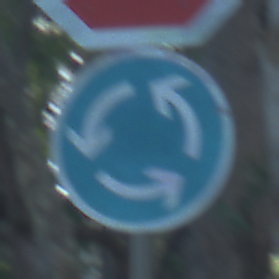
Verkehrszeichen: Kreisverkehr
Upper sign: Stop
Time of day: MorningAfternoon
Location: Outdoor (Nature)
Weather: Clear
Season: NotSpecified
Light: Natural